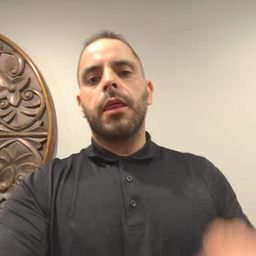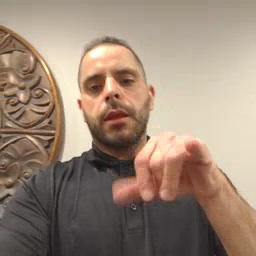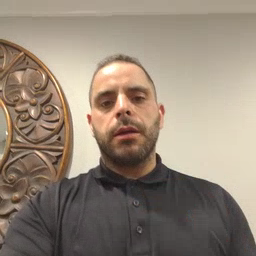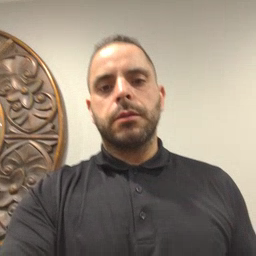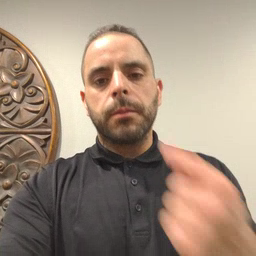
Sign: that